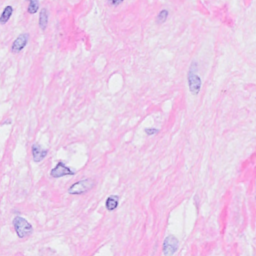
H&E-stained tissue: Breast